Field crop: maize
Growth stage: 2
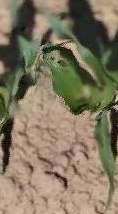
Species: maize